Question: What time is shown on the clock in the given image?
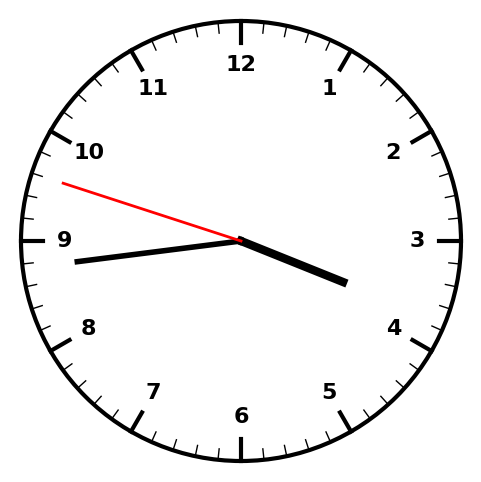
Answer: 03:43:48